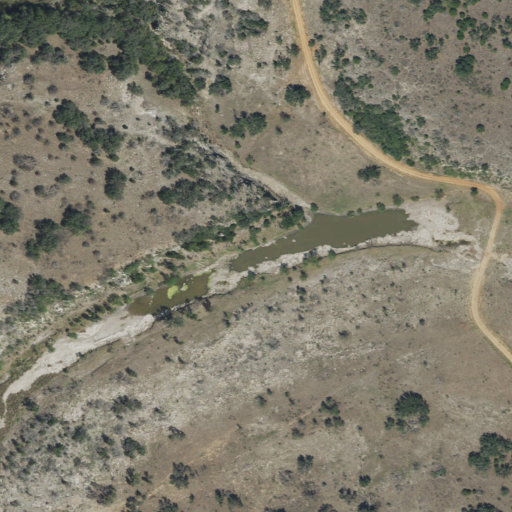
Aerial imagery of valley in Texas named Sweden Hollow containing shrub, evergreen forest, deciduous forest, open water, and grassland